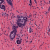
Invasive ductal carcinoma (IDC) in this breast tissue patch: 0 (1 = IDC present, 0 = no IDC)